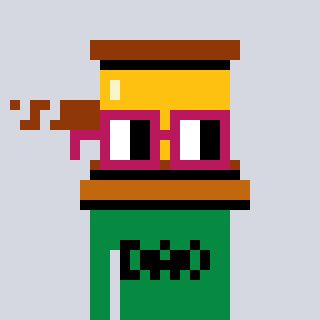
a pixel art character with square dark red glasses, a gavel-shaped head and a green-colored body on a cool background